Question: i'm trying to find the google play service 4.2 in the SDK which is a rev 15 as per google. But, I see only rev 14 in the SDK manager. Do I have to do something special to get the latest version? I'm trying to get the chrome-cast SDK.

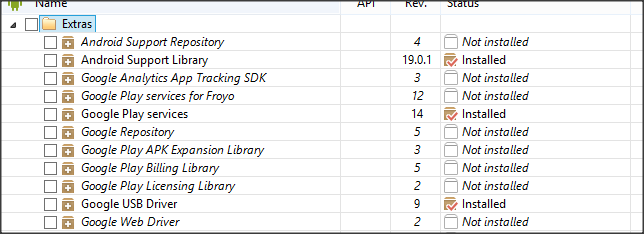
Answer: It is available now. Please update it from the sdk manager. thanks guys.